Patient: sex F, age 60
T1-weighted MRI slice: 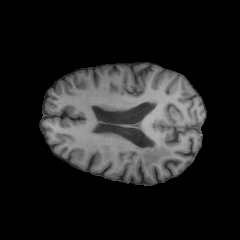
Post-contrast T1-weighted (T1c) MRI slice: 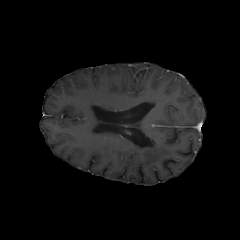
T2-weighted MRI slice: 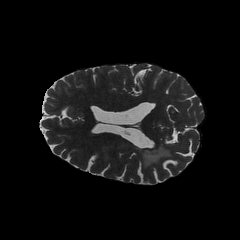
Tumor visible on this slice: yes
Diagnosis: Glioblastoma, IDH-wildtype
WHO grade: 4